Question: I converted a list into a Dataframe and now my data looks like this.

I want to use the unique Business ID to merge two rows in this Dataframe. How can I do this?
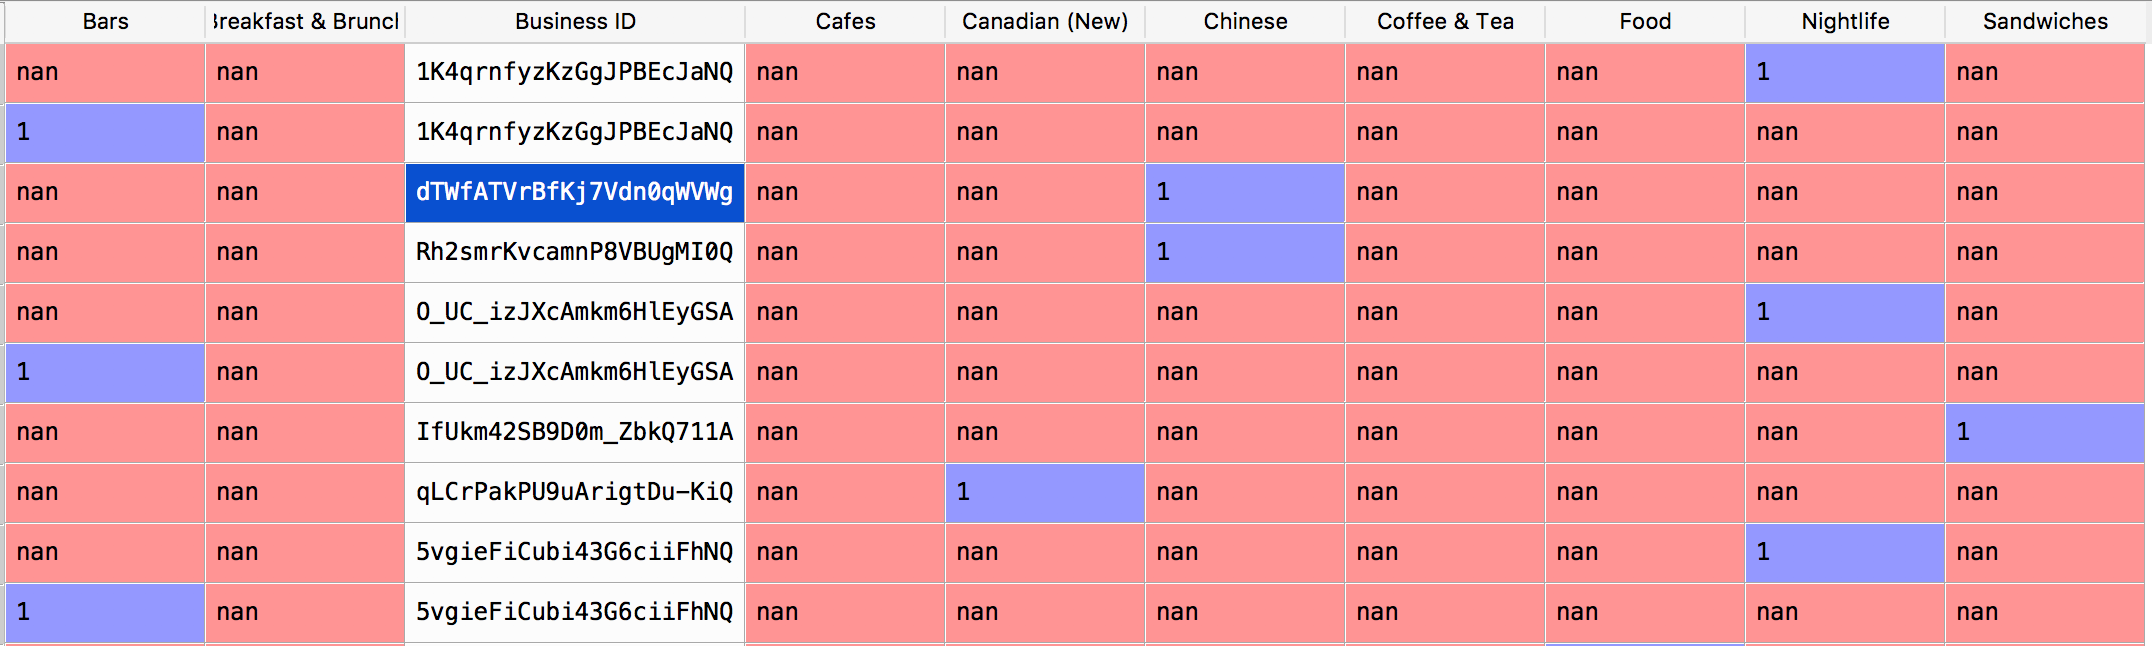
Answer: Use 'first' in a 'groupby' to get first non-null value
Consider the data frame 'df'
'''
df = pd.DataFrame(dict(
Bars=[np.nan, 1, 1, np.nan],
BusID=list('AABB'),
Nightlife=[1, np.nan, np.nan, 1]
))
df
Bars BusID Nightlife
0 NaN A 1.0
1 1.0 A NaN
2 1.0 B NaN
3 NaN B 1.0
'''
Then
'''
df.groupby('BusID', as_index=False).first()
BusID Bars Nightlife
0 A 1.0 1.0
1 B 1.0 1.0
'''